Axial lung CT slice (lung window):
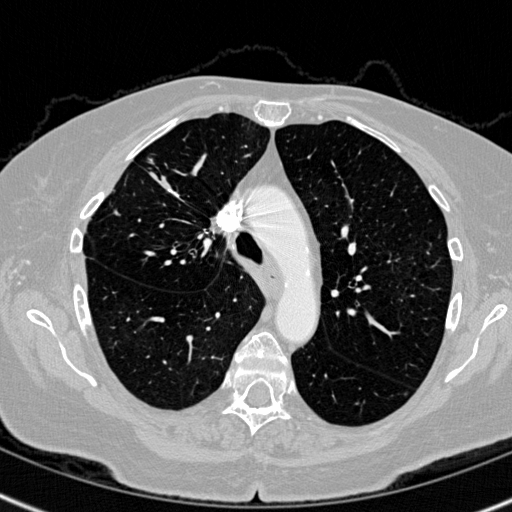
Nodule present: no